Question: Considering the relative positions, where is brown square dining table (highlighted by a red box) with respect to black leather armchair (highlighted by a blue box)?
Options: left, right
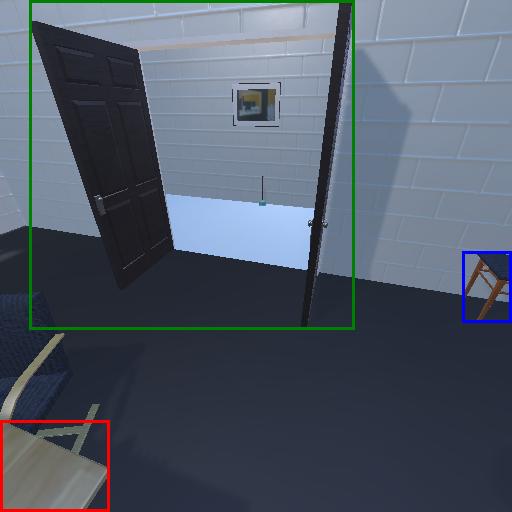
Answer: left